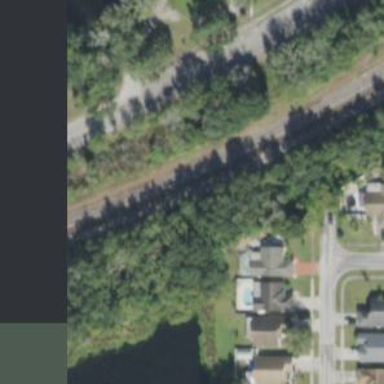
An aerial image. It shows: Railway track.